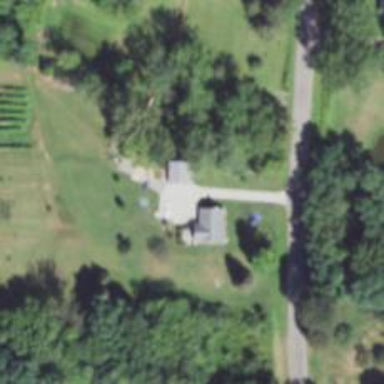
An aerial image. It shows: Driveway leading to service road.